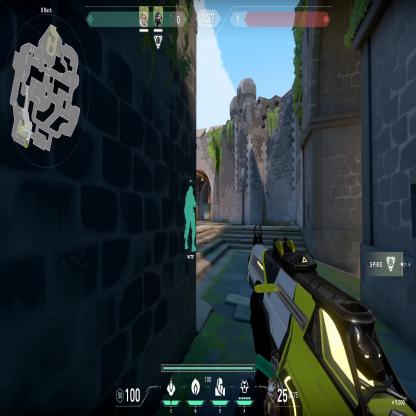
Label: teammate